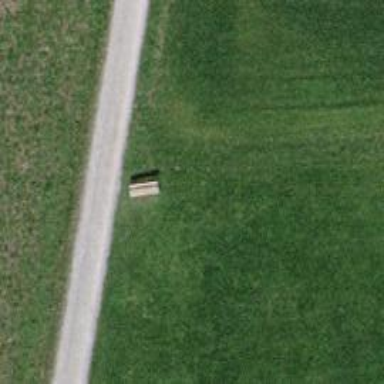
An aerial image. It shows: Brown bench.